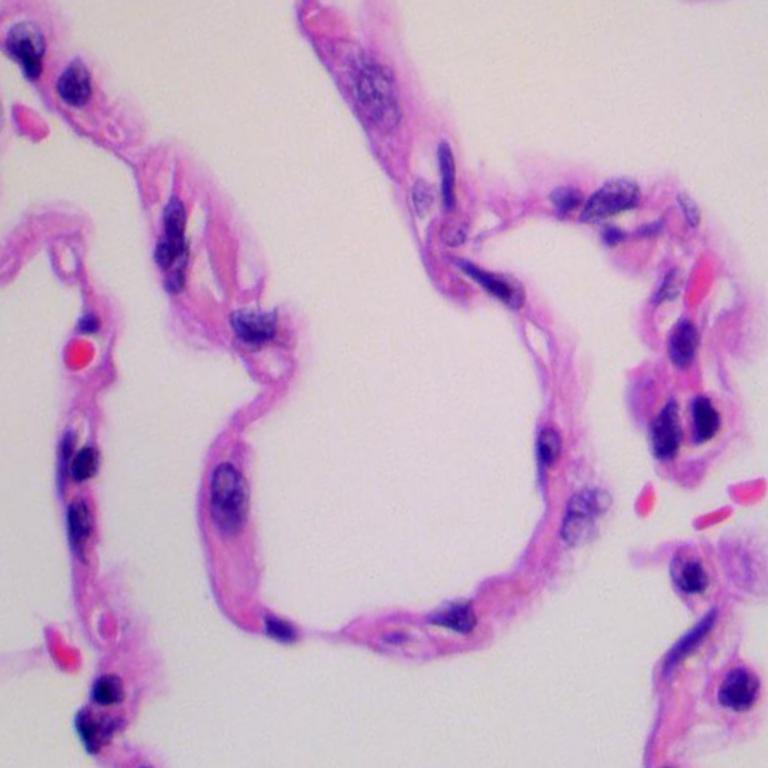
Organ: lung
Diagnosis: benign